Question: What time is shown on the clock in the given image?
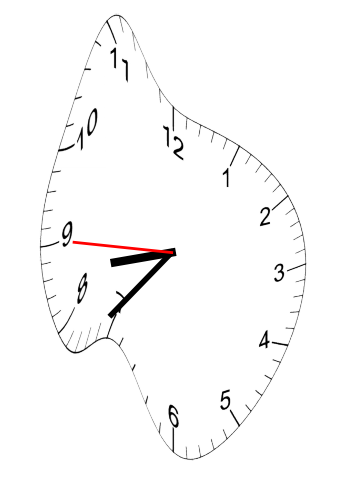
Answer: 08:36:45